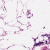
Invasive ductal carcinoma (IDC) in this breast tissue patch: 0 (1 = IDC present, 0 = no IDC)